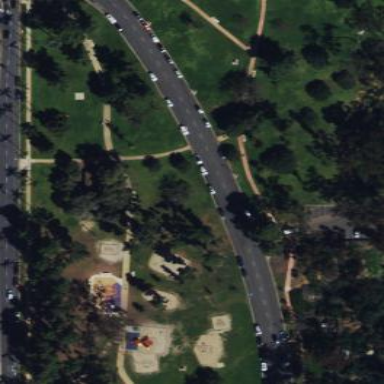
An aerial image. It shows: Playground area for leisure activities on the land.